Question: Need draw a graph with dot/graphviz like this image:

The texts can be above arrows, like graphviz does it. But how to achieve the T-layout? Need make a cluster for the top row?
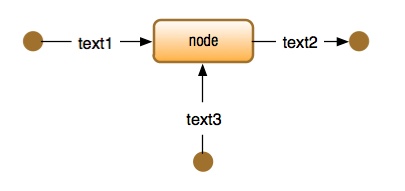
Answer: This is one possibility using 'rank=same' for a subgraph:
'''
digraph g {
node[shape=point, width=0.2];
{
rank=same;
p1 -> n [label="text1"];
n -> p2 [label="text2"];
}
n -> p3 [label="text3", dir=back];
n[label="node", shape=rect, style=rounded];
}
'''
You could also use a left-right layout instead of top-down.
An other possibility is to disable the effect of some edges using 'constraint=false':
'''
digraph g {
node[shape=point, width=0.2];
p1 -> n [label="text1", constraint=false];
n -> p2 [label="text2", constraint=false];
n -> p3 [label="text3", dir=back];
n[label="node", shape=rect, style=rounded];
}
'''
The result is the same.